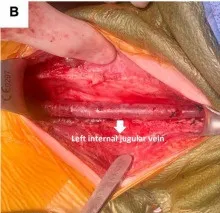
Important steps during an MRB creation. (B) Exposure of the left IJV.
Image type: medical_photograph (other_medical_photograph)